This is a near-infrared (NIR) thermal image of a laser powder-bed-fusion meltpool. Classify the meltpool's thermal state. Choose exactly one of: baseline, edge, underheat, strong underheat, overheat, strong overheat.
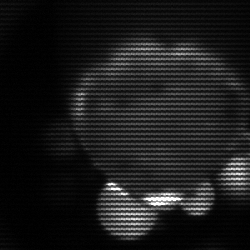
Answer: edge